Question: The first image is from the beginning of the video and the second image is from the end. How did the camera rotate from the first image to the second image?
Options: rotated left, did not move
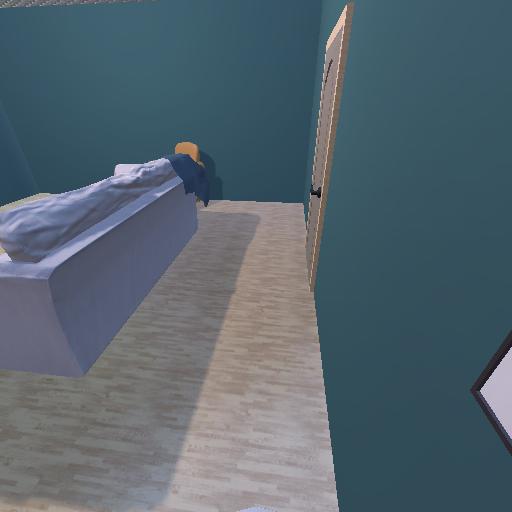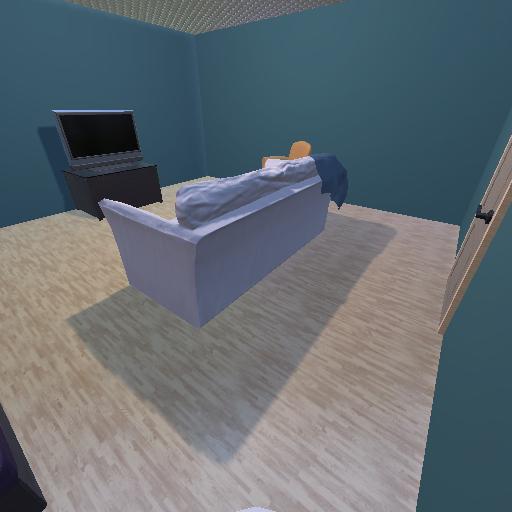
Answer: rotated left